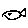
Label: fish